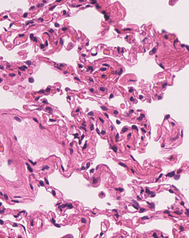
Tumor epithelial tissue: no
Tumor-associated stroma tissue: no
Normal tissue: yes